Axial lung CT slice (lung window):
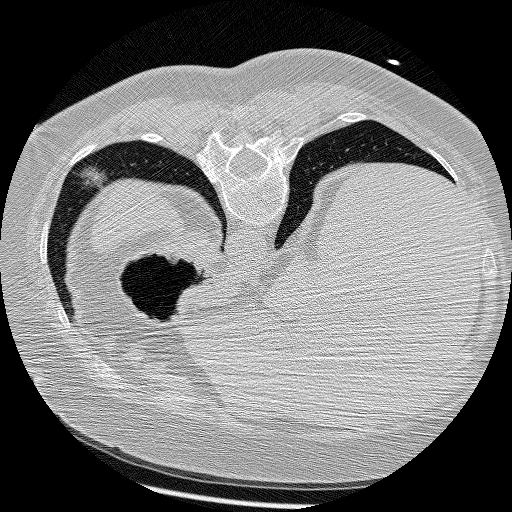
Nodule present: yes
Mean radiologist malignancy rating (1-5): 4.5